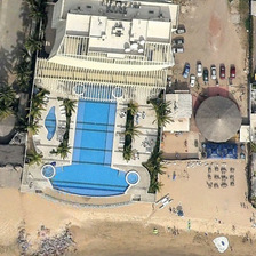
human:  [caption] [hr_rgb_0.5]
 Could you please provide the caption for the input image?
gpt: In this resort surrounded by sand, you can see a cute pool.

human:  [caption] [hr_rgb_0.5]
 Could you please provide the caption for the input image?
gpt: There is a big T-shaped swimming pool and a white building on the beach.

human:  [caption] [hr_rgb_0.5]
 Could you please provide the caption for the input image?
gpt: a large t shaped swimming pool together with a white roof building are on the beach .

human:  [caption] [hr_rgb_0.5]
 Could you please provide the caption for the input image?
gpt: There is a large T-shaped pool and white building on the beach.

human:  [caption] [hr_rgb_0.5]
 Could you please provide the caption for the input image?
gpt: A lovely swimming pool can be seen in this sandy resort.